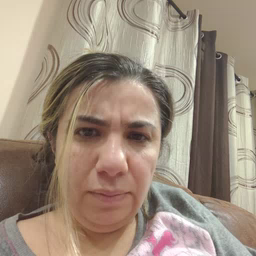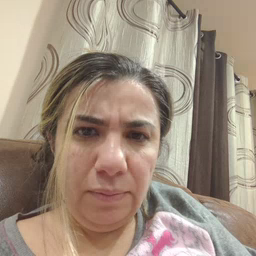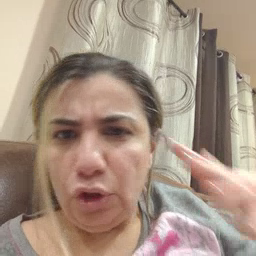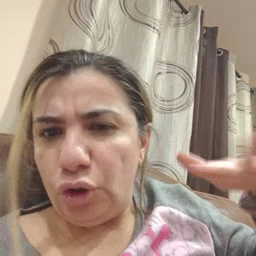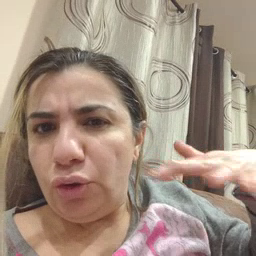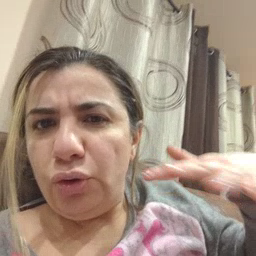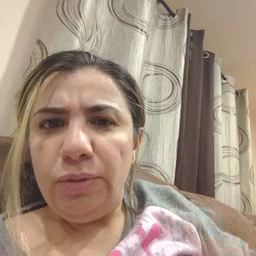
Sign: noisy